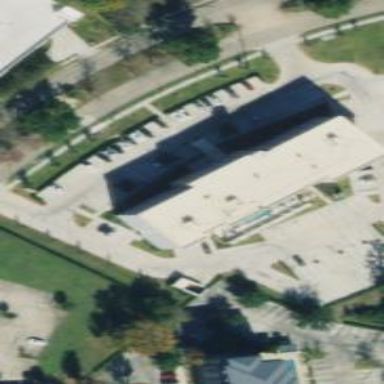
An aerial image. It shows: Hotel building.